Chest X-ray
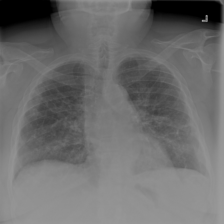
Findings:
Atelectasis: negative
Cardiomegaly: negative
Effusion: negative
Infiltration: negative
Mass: negative
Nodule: negative
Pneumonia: negative
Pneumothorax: negative
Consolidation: negative
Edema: negative
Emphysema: negative
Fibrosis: negative
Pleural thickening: negative
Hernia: negative